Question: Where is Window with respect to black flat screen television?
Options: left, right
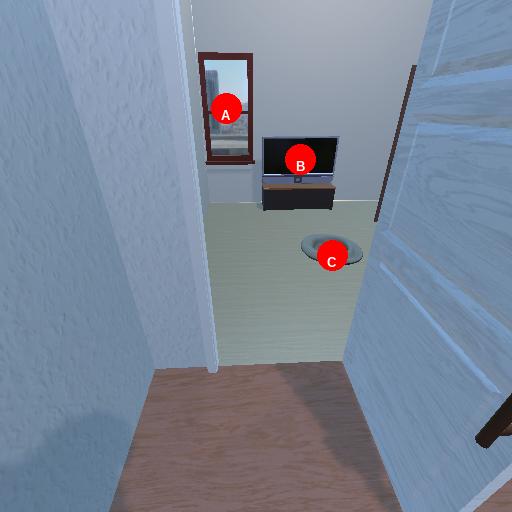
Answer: left